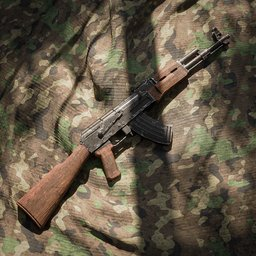
Label: tools